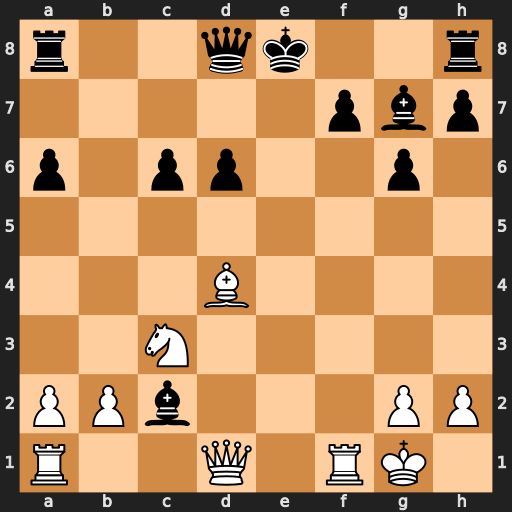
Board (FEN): r2qk2r/5pbp/p1pp2p1/8/3B4/2N5/PPb3PP/R2Q1RK1
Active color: w
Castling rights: kq
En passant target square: -
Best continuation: Qe2+ Kf8 Bxg7+